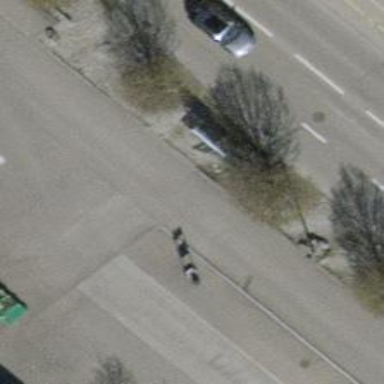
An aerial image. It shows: Platform for public transport on the road.